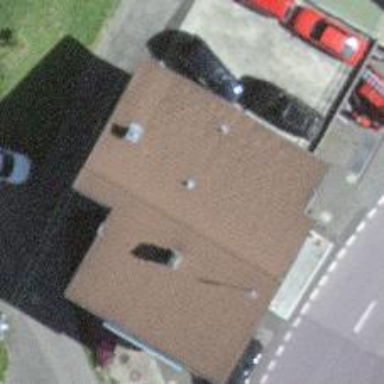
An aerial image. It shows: Car repair shop.